Interaction volume radius: 10 \u00c5
Interaction volume height: 25 \u00c5
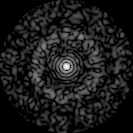
Disorder parameter: 0.8444